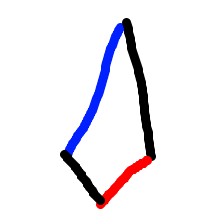
Shape: kite